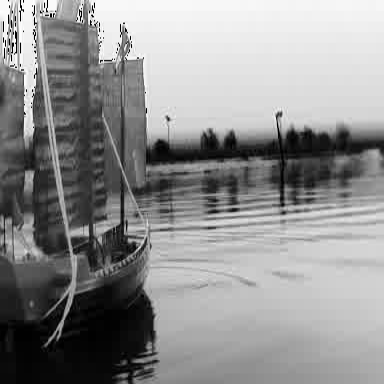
There is a sailboat in the infrared image.